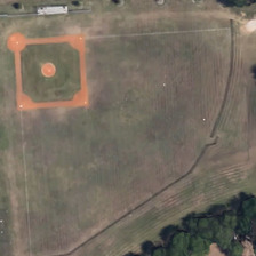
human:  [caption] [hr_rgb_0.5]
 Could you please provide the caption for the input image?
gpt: it is a fan shaped baseballfield besided a woods .

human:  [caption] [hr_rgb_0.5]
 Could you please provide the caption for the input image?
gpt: the baseball field has rectangular infield .

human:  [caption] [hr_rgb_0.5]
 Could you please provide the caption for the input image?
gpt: a square baseball field located in a triangle lawn .

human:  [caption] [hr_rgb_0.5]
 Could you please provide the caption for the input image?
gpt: The baseball field lay on the grass with three bundles of trees.

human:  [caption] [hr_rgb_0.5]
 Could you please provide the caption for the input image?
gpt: The baseball field lay on the grass, surrounded by three clumps of trees.